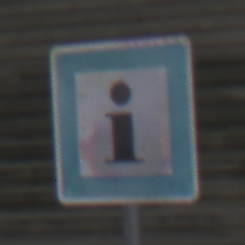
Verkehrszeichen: Informationsstelle
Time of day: Midday
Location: Outdoor (Urban)
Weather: Overcast
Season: NotSpecified
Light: Natural